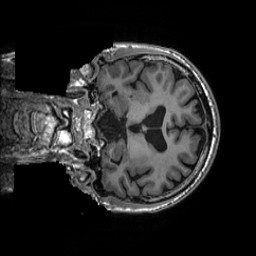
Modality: T1w
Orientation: coronal
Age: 63
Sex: male
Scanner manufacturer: ge
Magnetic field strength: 3 T
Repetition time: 0.007348 s
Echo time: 0.003036 s